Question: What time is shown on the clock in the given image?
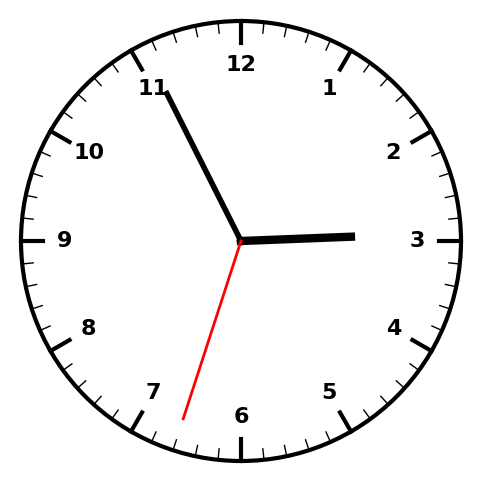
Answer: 02:55:33